Field crop: maize
Growth stage: 2
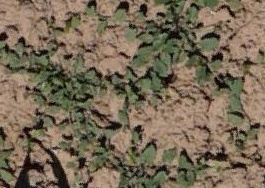
Species: convolvulus